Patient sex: M
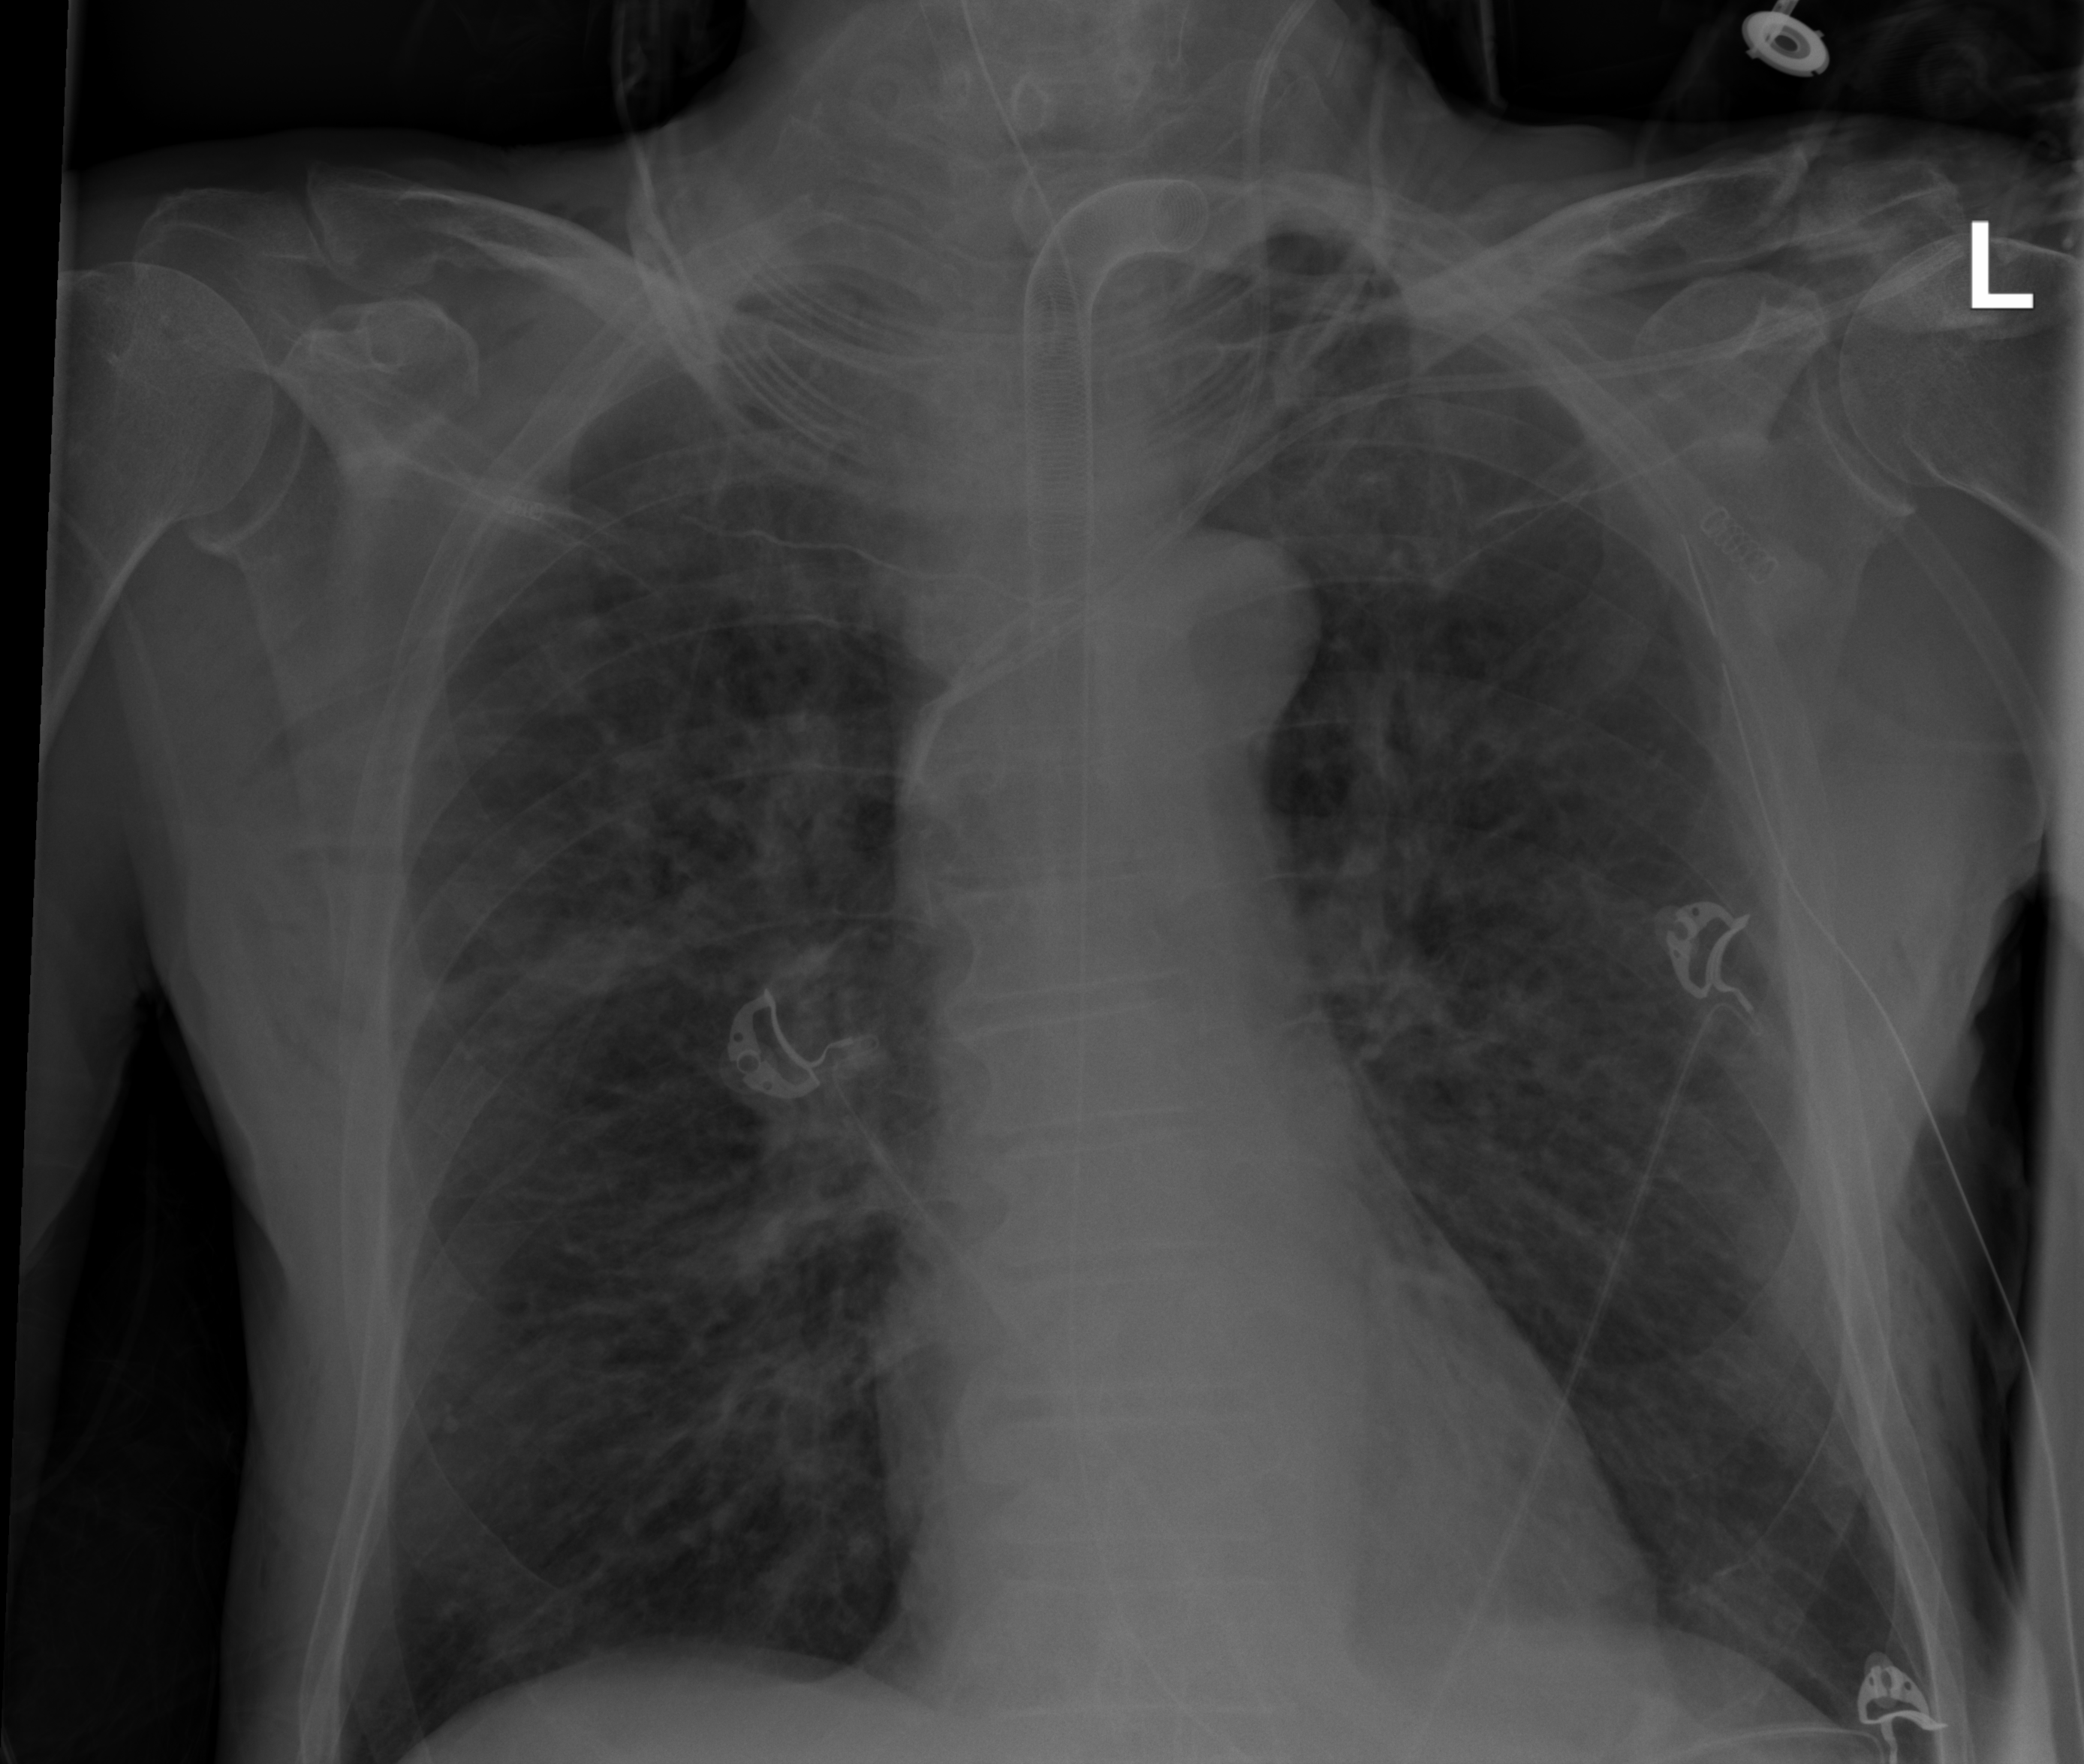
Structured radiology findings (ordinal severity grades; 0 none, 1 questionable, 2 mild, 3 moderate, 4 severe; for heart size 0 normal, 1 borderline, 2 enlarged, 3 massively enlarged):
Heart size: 0
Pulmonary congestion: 1
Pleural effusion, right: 0
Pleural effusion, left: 0
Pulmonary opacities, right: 2
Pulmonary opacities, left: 0
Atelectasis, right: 2
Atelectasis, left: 2